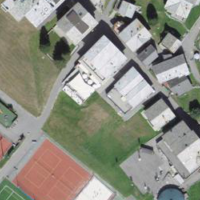
EUNIS habitat code: 55
Species observed at this site:
Gentianella campestris
Fringilla coelebs
Oenanthe oenanthe
Alnus alnobetula
Leontopodium nivale